Question: I want my responsive image gallery div to "stick" to the right edge of the browser window with no space between (see image example below).
Current site: <URL>
It worked previously when I added
'''
container {
width: 100%;
}
'''
But now that doesn't effect the gallery div (flexslider). I've tried adding the following to the "flexslider" css properties to no avail:
'''
flexslider {
position: absolute;
float: right;
right: 0px;
width 100%;
}
'''
None of it seems to create the desired effect. Any advice or help would be appreciated.
Example of how I want page to appear:

HTML
'''
<!DOCTYPE html>
<html>
<head>
<meta charset="UTF-8">
<meta name="viewport" content="width=device-width, initial-scale=1.0">
<title>Studio Green</title>
<!-- Bootstrap core CSS -->
<link href="css/bootstrap.min.css" rel="stylesheet">
<!-- Bootstrap custom CSS -->
<link href="css/custom.css" rel="stylesheet">
<!-- Typekit custom fonts -->
<script src="//use.typekit.net/bcn3ife.js"></script>
<script>try{Typekit.load();}catch(e){}</script>
<link href="css/flexslider.css" rel="stylesheet">
<!--[if lt IE 9]><script src="../../assets/js/ie8-responsive-file-warning.js"></script><![endif]-->
<!-- HTML5 shim and Respond.js IE8 support of HTML5 elements and media queries -->
<!--[if lt IE 9]>
<script src="https://oss.maxcdn.com/libs/html5shiv/3.7.0/html5shiv.js"></script>
<![endif]-->
<script src="js/respond.min.js"></script>
<!-- custom icons -->
<link href="//maxcdn.bootstrapcdn.com/font-awesome/4.1.0/css/font-awesome.min.css" rel="stylesheet">
<link href="fonts/flexslider-icon.eot">
</head>
<body>
<!-- row 1: static navbar -->
<nav class="navbar navbar-default navbar-top" role="navigation">
<div class="container">
<div class="navbar-header">
<button type="button" class="navbar-toggle" data-toggle="collapse" data-target=".navbar-collapse">
<span class="sr-only">Toggle navigation</span>
<span class="icon-bar"></span>
<span class="icon-bar"></span>
<span class="icon-bar"></span>
</button>
<a class="navbar-brand logo" href="index.html"><img class="logo" src="img/logo.png"></a>
</div><!-- navbar toggle -->
<div class="navbar-collapse collapse">
<ul class="nav navbar-nav navbar-right">
<li><a href="process.html">PROCESS</a></li>
<li><a href="office.html">OFFICE</a></li>
<li><a href="contact.html">CONTACT</a></li>
</ul>
</div><!--/nav-collapse -->
</div><!-- container -->
</nav><!-- navbar -->
<!-- row 2: body -->
<div class="container">
<div class="row centered">
<!-- sidebar -->
<aside class="navbar-collapse collapse panel-group col-lg-3 col-med-4 col-sm-4 col-xs-12" id="accordion" role="tablist" aria-multiselectable="true">
<div class="panel panel-default">
<div class="panel-heading" role="tab" id="headingOne">
<h4 class="panel-title">
<li class="active">
<a data-toggle="collapse" data-parent="#accordion" href="#collapseOne" aria-expanded="true" aria-controls="collapseOne">
RESIDENTIAL
</li>
</a>
</h4>
</div>
<div id="collapseOne" class="panel-collapse collapse in" role="tabpanel" aria-labelledby="headingOne">
<div class="panel-body">
<ul>
<li class="drop"><span class="glyphicon glyphicon-chevron-down nav-caret"></span></li>
<li class="active"><a href="project-01.html">PROJECT <span class="spaced">1</span></a></li>
<li><a href="project-01.html">PROJECT <span class="spaced">2</span></a></li>
<li><a href="project-01.html">PROJECT <span class="spaced">3</span></a></li>
<li><a href="project-01.html">PROJECT <span class="spaced">4</span></a></li>
<li><a href="project-01.html">PROJECT <span class="spaced">5</span></a></li>
<li><a href="project-01.html">PROJECT <span class="spaced">6</span></a></li>
<li><a href="project-01.html">PROJECT <span class="spaced">7</span></a></li>
<li><a href="project-01.html">PROJECT <span class="spaced">8</span></a></li>
<li><a href="project-01.html">PROJECT <span class="spaced">9</span></a></li>
<li><a href="project-01.html">PROJECT <span class="spaced">10</span></a></li>
</ul>
</div>
</div>
</div>
<div class="panel panel-default">
<div class="panel-heading" role="tab" id="headingThree">
<h4 class="panel-title">
<a href="schools.html">
SCHOOLS
</a>
</h4>
</div>
</div>
<div class="panel panel-default">
<div class="panel-heading" role="tab" id="headingThree">
<h4 class="panel-title">
<a href="parks.html">
PARKS
</a>
</h4>
</div>
</div>
<div class="panel panel-default">
<div class="panel-heading" role="tab" id="headingThree">
<h4 class="panel-title">
<a href="hospitality.html">
HOSPITALITY
</a>
</h4>
</div>
</div> <div class="panel panel-default">
<div class="panel-heading" role="tab" id="headingFive">
<h4 class="panel-title">
<a class="collapsed" data-toggle="collapse" data-parent="#accordion" href="#collapseFive" aria-expanded="false" aria-controls="collapseFive">
ELEMENTS
</a>
</h4>
</div>
<div id="collapseFive" class="panel-collapse collapse" role="tabpanel" aria-labelledby="headingFive">
<div class="panel-body">
<ul>
<li class="drop"><span class="glyphicon glyphicon-chevron-down nav-caret"></span></li>
<li><a href="plants.html">ENTRY</a></li>
<li><a href="plants.html">FENCES</a></li>
<li><a href="plants.html">FIRE</a></li>
<li><a href="plants.html">LIGHTING</span></a></li>
<li><a href="plants.html">PAVING</a></li>
<li class="active"><a href="plants.html">PLANTS</a></li>
<li><a href="plants.html">POOLS</a></li>
<li><a href="plants.html">SEATING</a></li>
<li><a href="plants.html">SCULPTURE</a></li>
<li><a href="plants.html">STAIRS</a></li>
<li><a href="plants.html">SUSTAINABILITY</a></li>
<li><a href="plants.html">WATER</a></li>
</ul>
</div>
</div>
</div>
</aside>
<!-- slideshow gallery -->
<div class="col-lg-offset-1 col-md-offset-1 col-sm-offset-1 col-lg-8 col-md-7 col-sm-7 pull-left">
<div class="flexslider">
<ul class="slides">
<li>
<img src="img/project-1_01.jpg" />
</li>
<li>
<img src="img/project-1_02.jpg" />
<p class="flex-caption right"><span class="strong">PROJECT <span class="sm-spaced">1</span></span><br />
Location: Los Altos Hills, CA<br />
Architect: SDG Architects<br />
Grass, along with large specimen and Redwoods comprise the restorative Restraint, minimalization, and restoration landscape allows this home to exude quiet, restraint, minimalization, and restoration landscape.</p>
</li>
<li>
<img src="img/project-1_03.jpg" />
<p class="flex-caption right"><span class="strong">PROJECT <span class="sm-spaced">1</span></span><br />
Location: Los Altos Hills, CA<br />
Architect: SDG Architects<br />
Exude quiet, California Fescue, Berkeley Sedge, Coyote Needle Grass, along with large specimen and Redwoods.</p>
</li>
<li>
<img src="img/project-1_04.jpg" />
</li>
<li>
<img src="img/project-1_05.jpg" />
<p class="flex-caption right"><span class="strong">PROJECT <span class="sm-spaced">1</span></span><br />
Location: Los Altos Hills, CA<br />
Architect: SDG Architects<br />
Coyote Needle Grass, along with large specimen and Redwoods comprise the restorative allows this home to exude quiet, Restraint, minimalization, and restoration landscape allows this home to exude quiet, California Fescue, Berkeley Sedge, Coyote Needle Grass, along.</p>
</li>
<li>
<img src="img/project-1_06.jpg" />
<p class="flex-caption right"><span class="strong">PROJECT <span class="sm-spaced">1</span></span><br />
Location: Los Altos Hills, CA<br />
Architect: SDG Architects<br />
Large specimen and Redwoods comprise the restorative Restraint, minimalization, and restoration landscape allows this home to exude quiet, Restraint, minimalization, and restoration landscape allows this home to exude quiet, California Fescue, Berkeley Sedge, Coyote Needle Grass.</p>
</li>
<li>
<img src="img/project-1_07.jpg" />
<p class="flex-caption right"><span class="strong">PROJECT <span class="sm-spaced">1</span></span><br />
Location: Los Altos Hills, CA<br />
Architect: SDG Architects<br />
Fescue, Berkeley Sedge, Coyote Needle Grass, along with large specimen and Redwoods comprise the restorative Restraint, minimalization, and restoration landscape allows this home to exude quiet, Restraint, minimalization.</p>
</li>
<li>
<img src="img/project-1_08.jpg" />
</li>
</ul>
</div>
</div>
<!-- address -->
<address>232 SIR FRANCIS DRAKE BLVD</br>
SAN ANSELMO, CA 94960</br>
<PHONE></address>
</div><!--/row -->
</div><!--/container -->
<!-- javaspcript -->
<script src="http://code.jquery.com/jquery-latest.min.js"></script>
<script src="js/bootstrap.min.js"></script>
<script src="js/jquery.flexslider.js"></script>
<script>
$(window).load(function() {
$('.flexslider').flexslider({
animation: "fade"
});
});
</script>
</body>
</html>
'''
CSS
'''
/* this is a custom css stylesheet */
/* ==========================================================================
Base Styles, Bootstrap Modifications & Fonts Import
========================================================================== */
/*
* A better looking default horizontal rule
*/
hr {
display: block;
height: 1px;
border: 0;
border-top: 1px solid #ccc;
margin: 1em 0;
padding: 0;
}
.centered {
text-align: center;
}
.img-centered {
display: block;
margin-left: auto;
margin-right: auto;
}
.mt-lg {
margin-top: 100px;
}
.mt {
margin-top: 80px;
}
.mb {
margin-bottom: 80px;
}
.drop {
margin-bottom: -15px;
}
.spaced {
margin-left: 37px;
}
.sm-spaced {
margin-left: 5px;
}
/* ==========================================================================
General styles
========================================================================== */
html, body {
overflow-x: hidden;
}
body {
font-family: "proxima-nova", sans-serif;
font-weight: 500;
font-size: 12px;
letter-spacing: 1px;
color: #555;
-webkit-font-smoothing: antialiased;
-webkit-overflow-scrolling: touch;
}
.container {
width: 100%;
}
a {
color: #555;
outline: 0;
}
.strong {
font-weight: bold;
font-size: 13px;
}
small {
color: #555;
}
aside {
position: absolute;
top: 0px;
left: 0px;
}
address {
text-align: left;
line-height: 23px;
letter-spacing: 2px;
float: right;
padding: 90px 0px 30px 15px;
margin-right: 70px;
}
.email {
color: #6CAA3D;
font-weight: 400;
}
.info-box {
float: right;
text-align: left;
line-height: 17px;
font-weight: 400;
letter-spacing: 2px;
width: 315px;
height: 450px;
padding: 60px 20px 0 15px;
}
.info-box p {
padding-top: 12px;
}
.info-box h5 {
padding-bottom: 8px;
font-size: 14px;
font-weight: 600;
}
.contact {
height: auto!important;
margin-right: 5px;
width: 315px;
}
.team-box img {
border: 1px solid black;
margin-bottom: 30px;
}
/* ==========================================================================
Navigation styles
========================================================================== */
/*
* Top nav section
*/
.navbar-header {
padding-bottom: 50px;
}
.navbar-brand {
margin-left: 0px!important;
}
.navbar .nav {
text-align: left;
margin-top: 45px;
}
.navbar .nav > li {
float: none;
display: inline-block;
font-size: 14px;
letter-spacing: 2px;
font-weight: 600;
}
.navbar-default {
background-color: white;
border-bottom: 0px;
}
.navbar-default .navbar-nav > li > a {
color: #555;
}
.navbar-default .navbar-nav > li > a:hover, .navbar-default .navbar-nav > .active > a, .navbar-default .navbar-nav > .active > a:hover, .active > a, a:hover, a:active, a:focus {
color: #6CAA3D;
background-color: transparent;
text-decoration: none;
outline: 0;
}
.navbar-default .navbar-nav > li {
padding: 0px 15px 15px 15px;
}
.navbar-collapse {
margin-top: -65px;
border-top: 0px;
border-color: none;
}
.navbar-default .navbar-collapse {
padding-top: 10px;
}
.logo {
margin-top: 10px;
height: 100px;
width: 200px;
}
.navbar-right {
padding: 15px 20px 0 0;
}
/*
* Left aside nav
*/
.panel {
border: 0px;
-webkit-box-shadow: 0 0px 0px rgba(0,0,0,.0);
box-shadow: 0 0px 0px rgba(0,0,0,.0);
margin: 45px 0 0 100px;
}
.panel-title {
font-size: 14px;
letter-spacing: 2px;
font-weight: 600;
color: #555;
padding-top: 7px;
padding-bottom: 7px;
list-style: none;
}
.panel-title a {
text-decoration: none;
}
.panel-default > .panel-heading {
background-color: transparent;
border-color: transparent;
}
.panel-body {
margin-left: -25px;
margin-top: -22px;
padding-top: 0px;
padding-bottom: 0px;
padding-left: 0px;
}
.panel-body ul {
list-style-type: none;
}
.panel-body ul li {
padding-top: 10px;
padding-bottom: 10px;
letter-spacing: 1px;
}
.panel-group {
text-align: left;
}
.panel-group .panel-heading + .panel-collapse > .panel-body {
border-top:0px;
}
.nav-caret {
padding-left: 10px;
font-size: 8px;
}
/*
* flexslider format
*/
.flexslider{
background:none !important;
border:none !important;
box-shadow:none !important;
margin:0px 0px 0px 0px !important;
}
.flex-direction-nav a {
color: #999 !important;
}
/*.flex-next {
padding-right: 40px!important;
}*/
.flex-control-nav {
text-align: right !important;
padding-right: 70px !important;
}
.flex-control-paging li a {
color: transparent !important;
}
.nodot .flex-control-paging li a {
display: none !important;
}
.flex-control-paging li a.flex-active {
background: #6CAA3D !important;
}
.right {
padding-top: auto !important;
bottom: 0;
right: 0;
margin-bottom: 0px;
}
.flex-caption {
position: absolute;
text-align: left;
background:rgba(255, 255, 255, 0.7);
z-index: 1;
padding: 20px;
font-size: 11px;
width: 300px;
}
.flex-caption p {
padding-top: 12px;
}
.carousel .slides > li {
padding-right: 10px;
}
'''
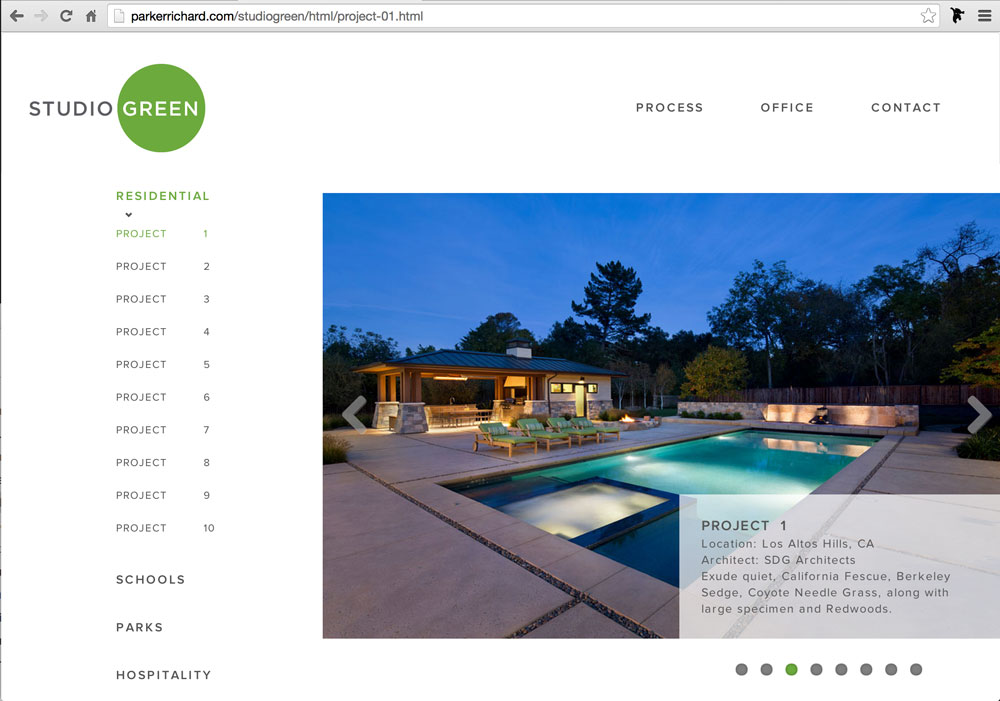
Answer: for one you should be floating the parent of '.flexslider' to the right instead of the left.
'''
<div class="col-lg-offset-1 col-md-offset-1 col-sm-offset-1 col-lg-8 col-md-7 col-sm-7 pull-left">
'''
You have a class called '.pull-left' added to that so im assuming you can change that to '.pull-right'. Then you need to remove 'padding-right: 15px' from '.container' and it should sit against the right side